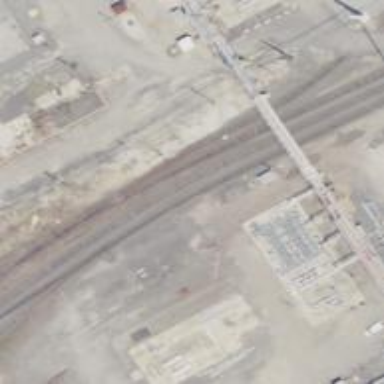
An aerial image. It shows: Abandoned railway.